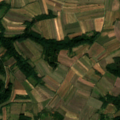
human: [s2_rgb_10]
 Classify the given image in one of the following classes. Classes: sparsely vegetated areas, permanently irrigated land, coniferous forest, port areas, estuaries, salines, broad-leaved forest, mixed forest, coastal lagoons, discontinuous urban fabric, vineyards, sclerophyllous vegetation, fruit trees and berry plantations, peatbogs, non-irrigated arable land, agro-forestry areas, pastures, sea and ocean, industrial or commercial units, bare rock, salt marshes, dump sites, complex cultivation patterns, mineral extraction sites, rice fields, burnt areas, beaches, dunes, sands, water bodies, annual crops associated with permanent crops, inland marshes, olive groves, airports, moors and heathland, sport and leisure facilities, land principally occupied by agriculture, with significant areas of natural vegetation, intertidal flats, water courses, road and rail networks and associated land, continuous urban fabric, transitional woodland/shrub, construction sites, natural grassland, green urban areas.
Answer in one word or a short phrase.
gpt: non-irrigated arable land, complex cultivation patterns, land principally occupied by agriculture, with significant areas of natural vegetation, broad-leaved forest